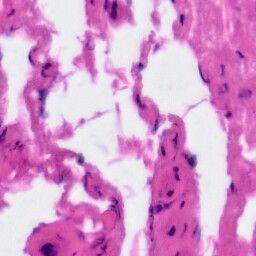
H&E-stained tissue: Tonsil